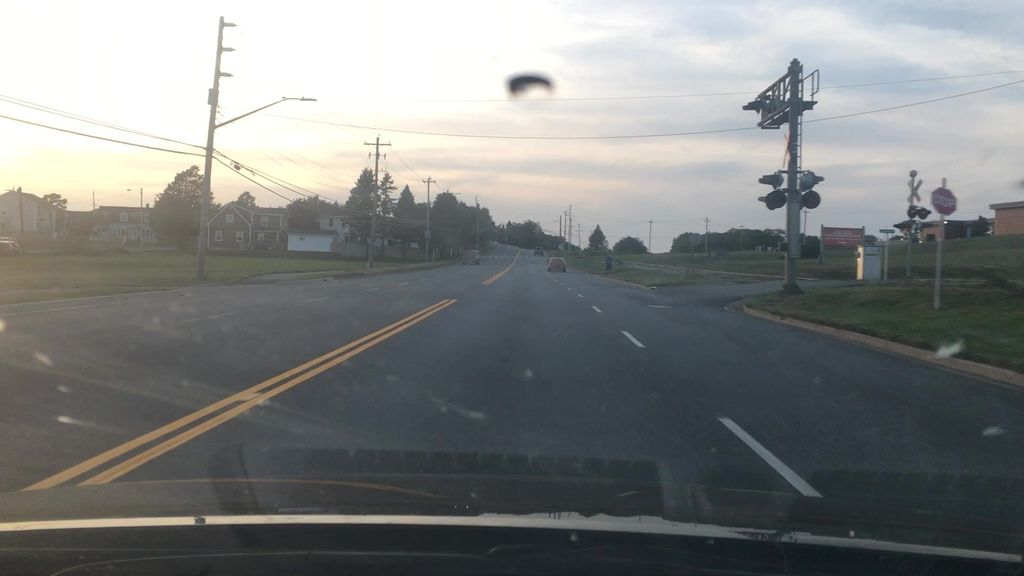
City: halifax